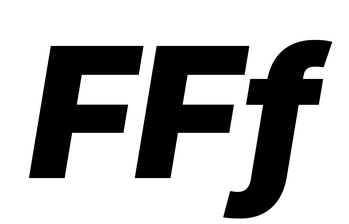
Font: Inter-Italic_Black_Italic